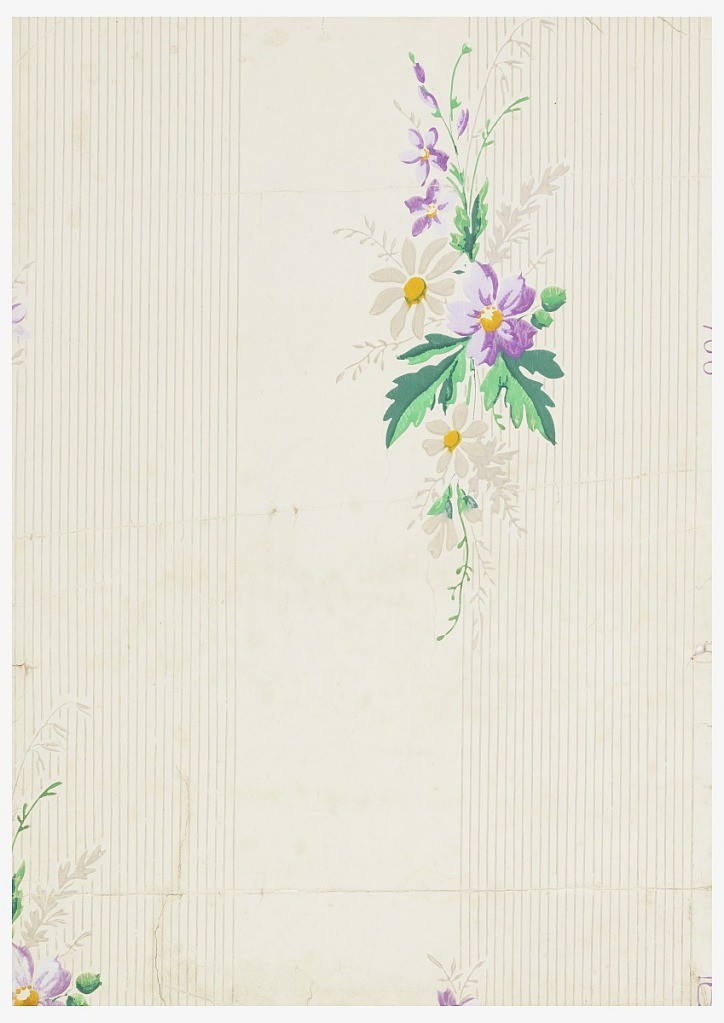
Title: Sidewall - fragment
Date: ca. 1870
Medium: Block-printed paper
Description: Ground alternatively plain and banded with close-set vertical stripes; drop-repeating arrangement of alternatively large and small flower clusters. Printed in colors on glazed cream ground.